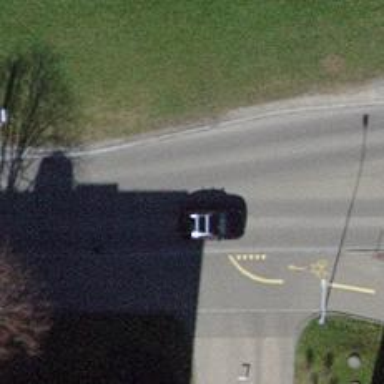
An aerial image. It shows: Residential road with asphalt surface. Trolley wires are present along the road.